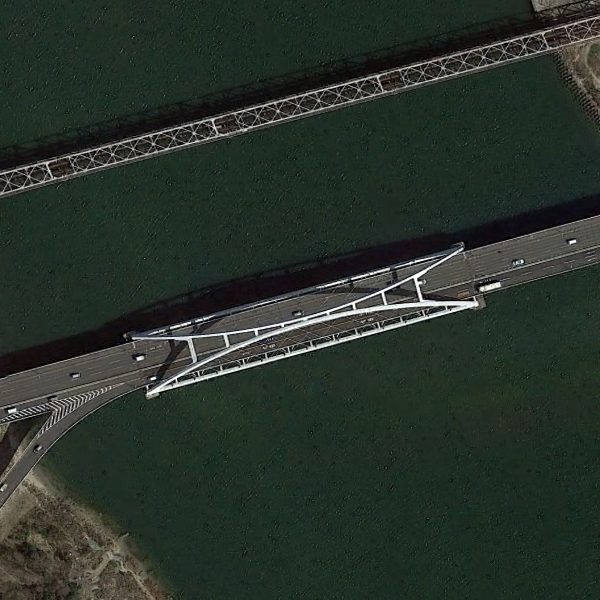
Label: Bridge